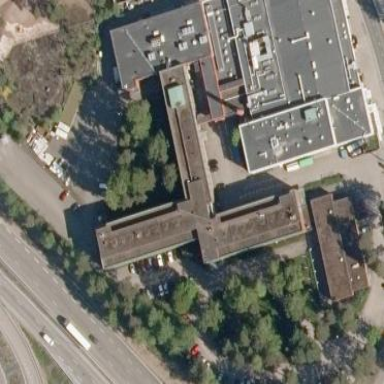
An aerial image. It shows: Office building.